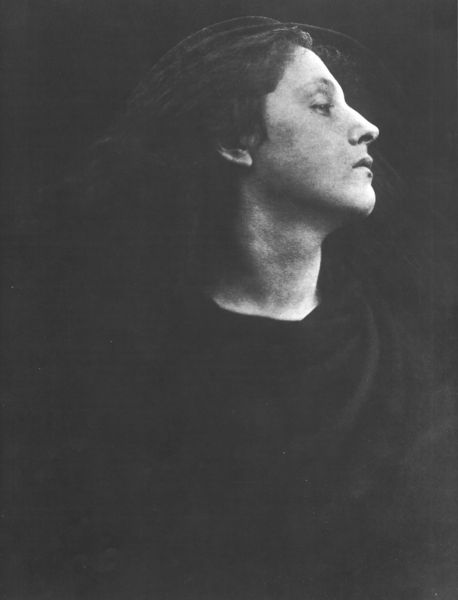
Titel: Rufe, ich folge, ich folge -  lass mich sterben(Call, I follow, I follow - let me die)
Künstler: Julia Margaret Cameron
Institution: Bath, The Royal Photographic Society
Schlagwörter: dunkel, haut, kopf, umhang, weiß, frau, haar, hintergrund, kleid, licht, mund, nase, ohr, profil, schwarz, blick, tuch, augen, falten, gesicht, hals, portrait, auge, gewand, haare, mantel, tanzen, kinn, lippen, seitlich, jugendstil, foto, fotografie, schwarzweiss, seite, mudn, drehung, effekt, höhen, recken, dreads, jhals